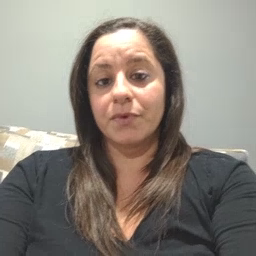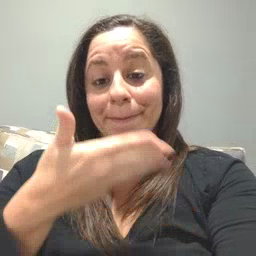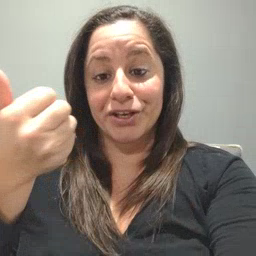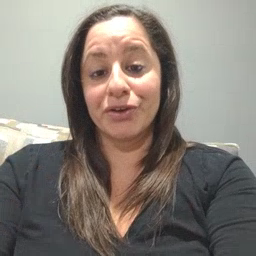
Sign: better